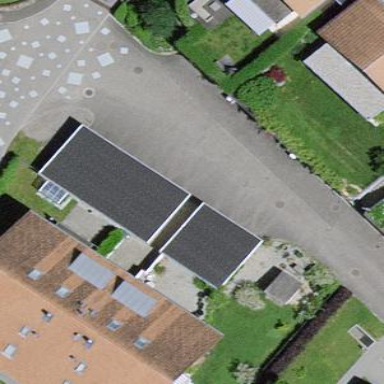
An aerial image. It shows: View of roof of building.